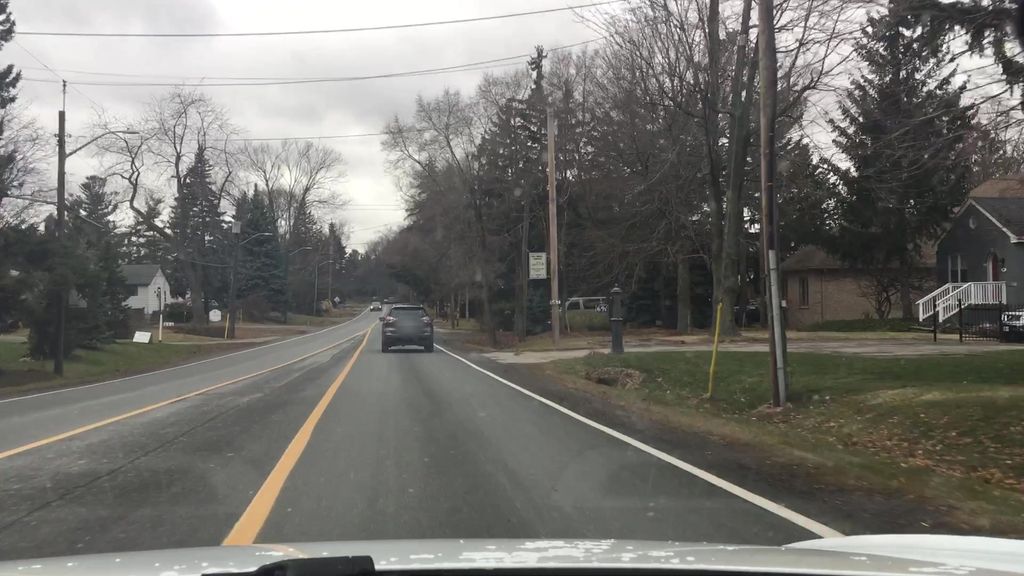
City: hamilton